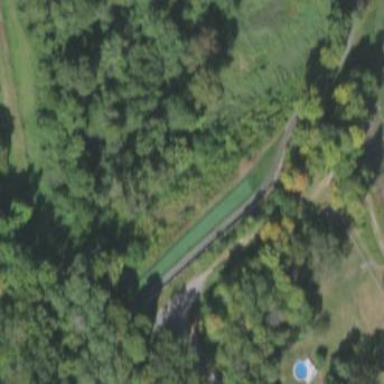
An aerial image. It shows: Grass area designated as golf tee.